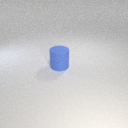
large blue rubber cylinder